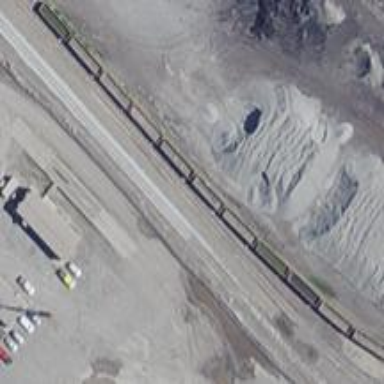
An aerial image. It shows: Rail spur service.